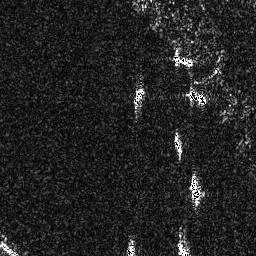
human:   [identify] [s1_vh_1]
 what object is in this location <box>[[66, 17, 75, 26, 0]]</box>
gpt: <ref>1 small ship at the top right</ref>

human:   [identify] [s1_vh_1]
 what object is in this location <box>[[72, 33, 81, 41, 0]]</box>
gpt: <ref>1 small ship at the right</ref>